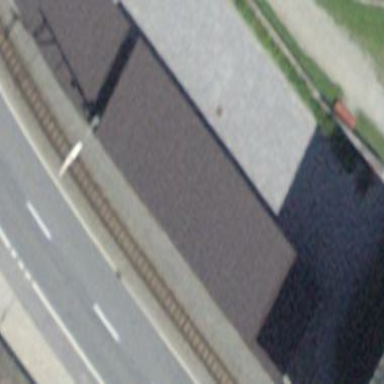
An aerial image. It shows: View of roof of building.